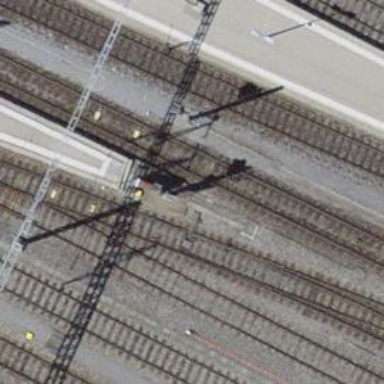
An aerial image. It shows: Siding railway track with electrified contact line.